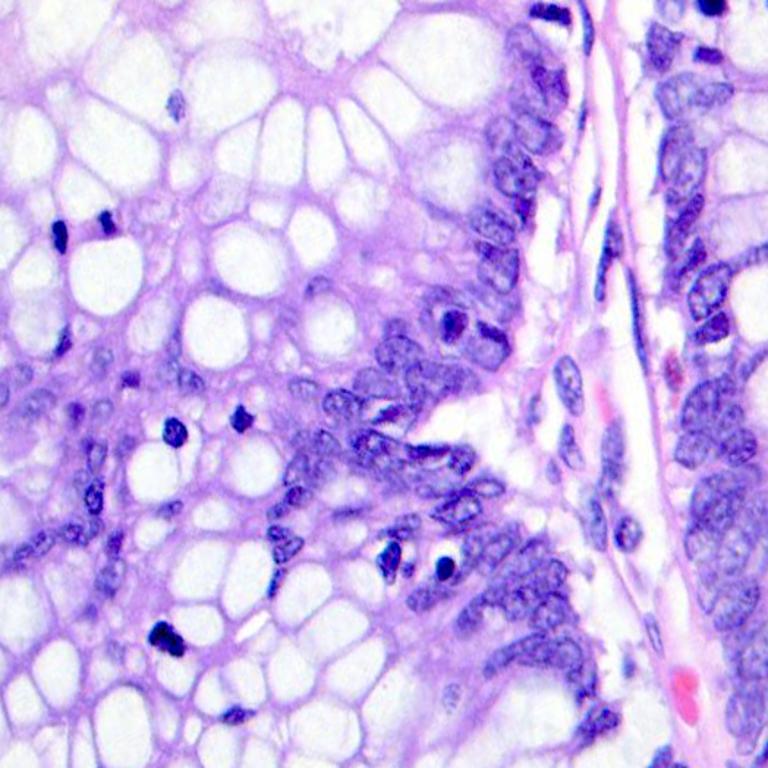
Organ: colon
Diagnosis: benign